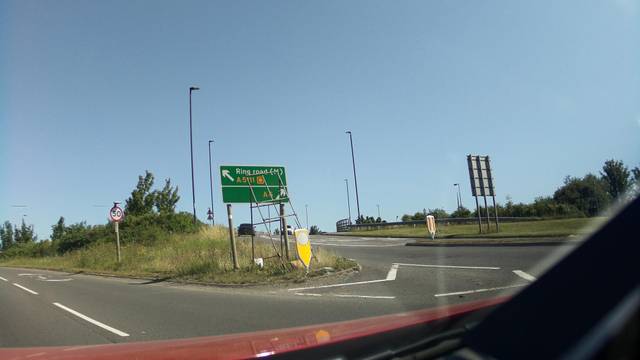
Region: United Kingdom
Coordinates: 52.901, -1.427